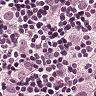
Metastatic tissue present: yes